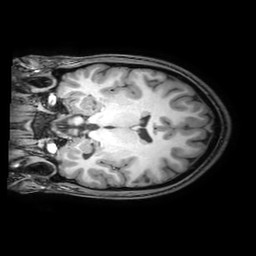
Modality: T1w
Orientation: coronal
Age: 19
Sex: male
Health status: healthy
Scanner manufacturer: philips
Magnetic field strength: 3 T
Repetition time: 0.0079 s
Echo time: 0.0035 s